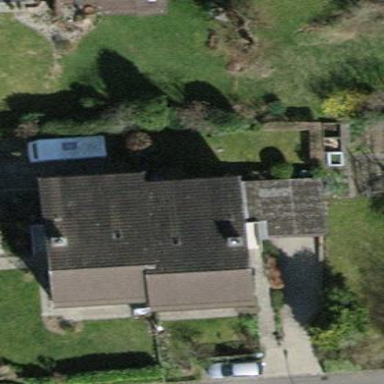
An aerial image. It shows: Building with tile roof.